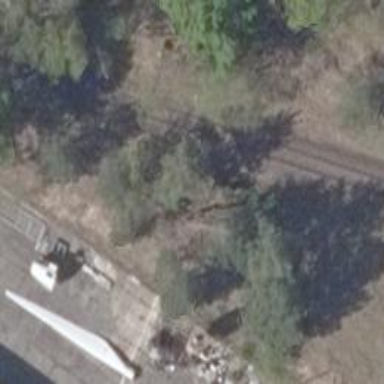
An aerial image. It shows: Abandoned railway.